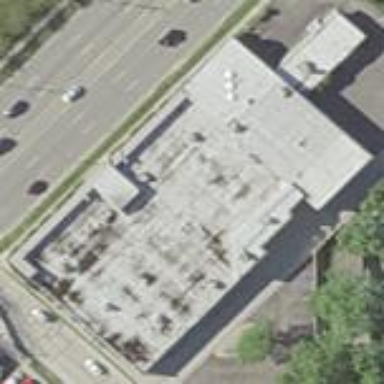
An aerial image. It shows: Building housing furniture shop.